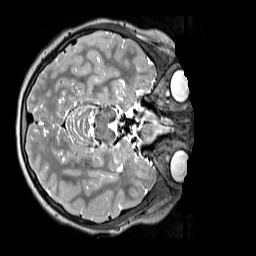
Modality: T2w
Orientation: axial
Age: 9
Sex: female
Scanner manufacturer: siemens
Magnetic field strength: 3 T
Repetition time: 3.2 s
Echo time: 0.408 s